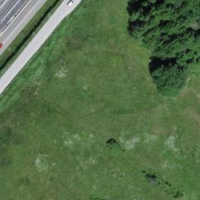
EUNIS habitat code: 57
Species observed at this site:
Propylaea quatuordecimpunctata
Agalenatea redii